Interaction volume radius: 5 \u00c5
Interaction volume height: 15 \u00c5
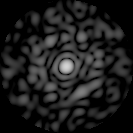
Disorder parameter: 0.8318